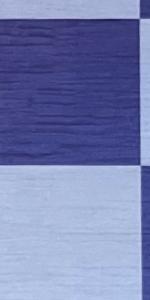
Label: Empty